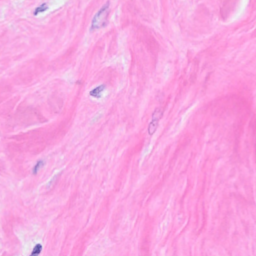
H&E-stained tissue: Breast